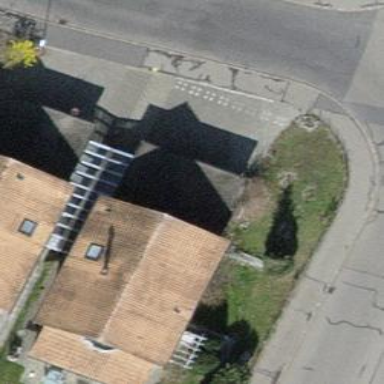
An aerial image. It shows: View of roof of building.